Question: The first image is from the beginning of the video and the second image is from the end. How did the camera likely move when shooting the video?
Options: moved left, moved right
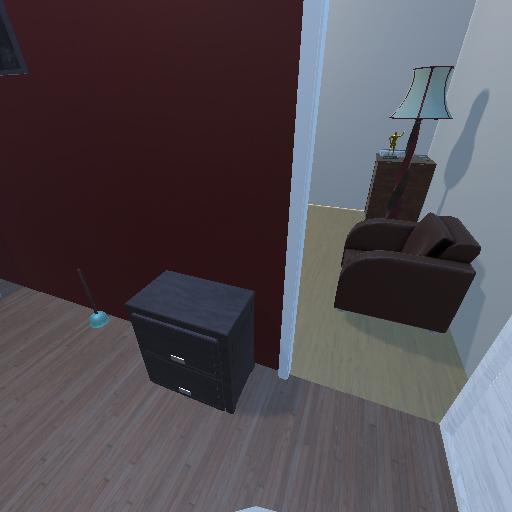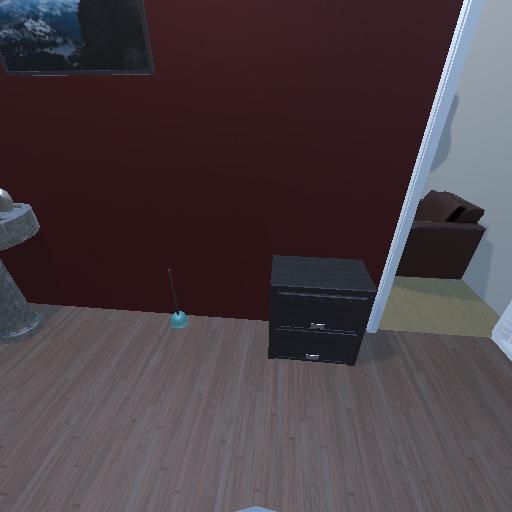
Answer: moved left